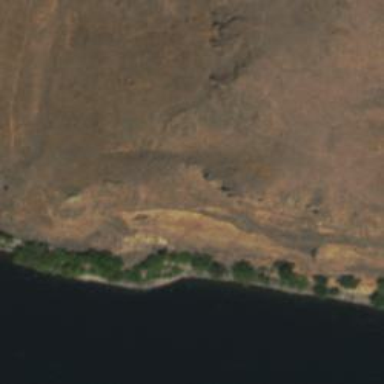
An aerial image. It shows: Cliff in nature.